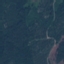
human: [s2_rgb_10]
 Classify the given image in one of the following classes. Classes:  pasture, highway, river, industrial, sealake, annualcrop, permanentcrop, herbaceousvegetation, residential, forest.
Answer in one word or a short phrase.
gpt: Forest